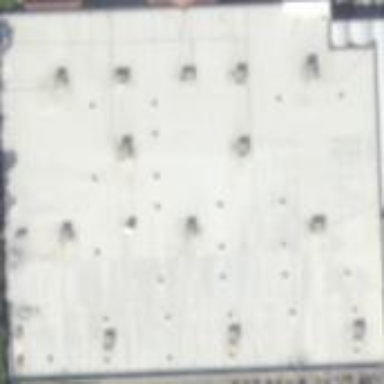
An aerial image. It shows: Retail building.